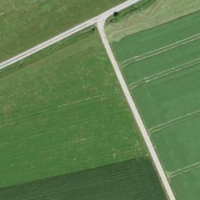
EUNIS habitat code: 52
Species observed at this site:
Ajuga reptans